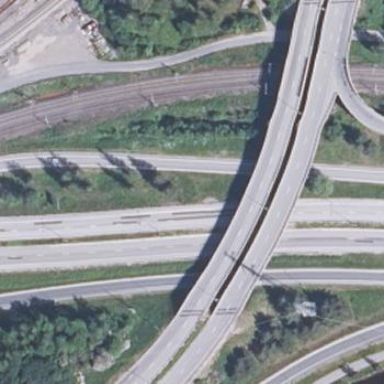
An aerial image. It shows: Man-made bridge.